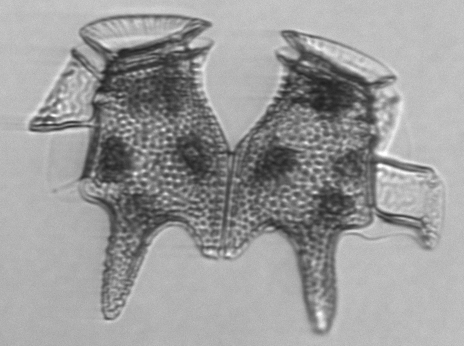
Label: Dinophysis_tripos